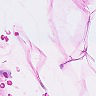
Metastatic tissue present: no